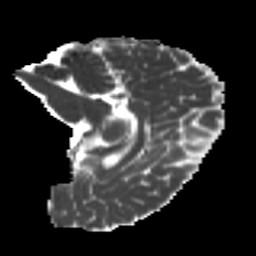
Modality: MD
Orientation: sagittal
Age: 28
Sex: female
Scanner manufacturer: ge
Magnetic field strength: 3 T
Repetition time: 7.8 s
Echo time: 0.0606 s